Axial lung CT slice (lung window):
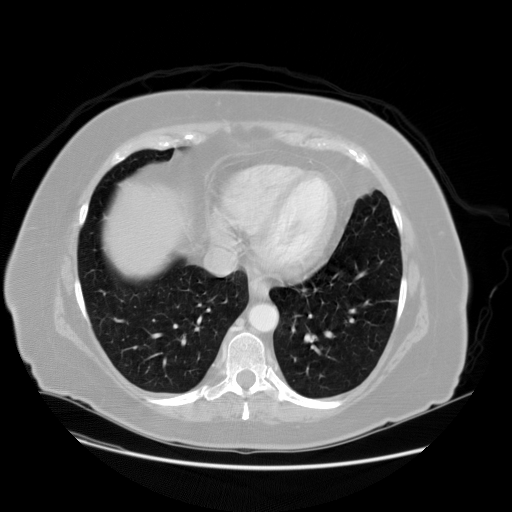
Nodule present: no